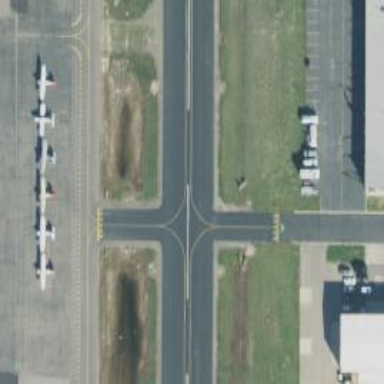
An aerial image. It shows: Image of taxiway at airport.